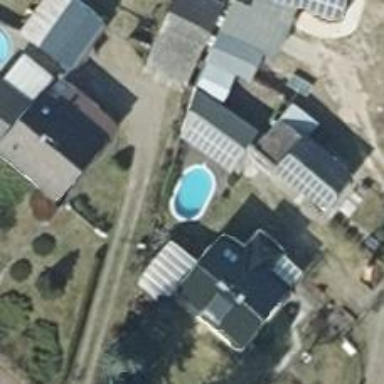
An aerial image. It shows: Swimming pool located in leisure land.